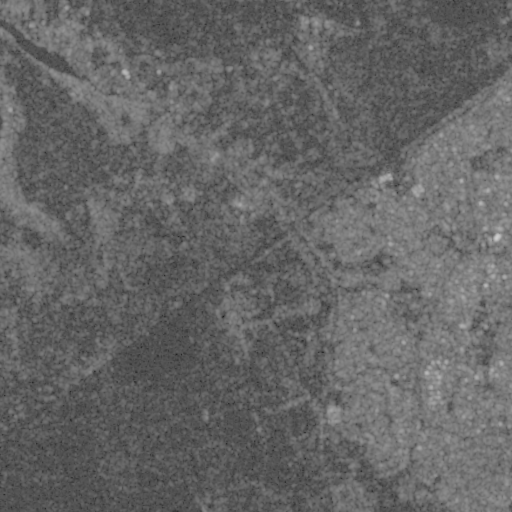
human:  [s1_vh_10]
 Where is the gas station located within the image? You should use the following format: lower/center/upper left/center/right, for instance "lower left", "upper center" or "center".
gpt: The gas station is located in the center right of the image.
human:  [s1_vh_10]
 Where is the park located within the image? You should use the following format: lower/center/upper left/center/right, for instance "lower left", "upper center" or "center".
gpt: The park is located in the lower right of the image.
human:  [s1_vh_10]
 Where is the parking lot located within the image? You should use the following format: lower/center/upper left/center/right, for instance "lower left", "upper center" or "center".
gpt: The parking lot is located in the center right of the image.
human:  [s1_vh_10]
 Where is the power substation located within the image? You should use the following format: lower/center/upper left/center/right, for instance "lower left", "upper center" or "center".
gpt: The power substation is located in the center left of the image.
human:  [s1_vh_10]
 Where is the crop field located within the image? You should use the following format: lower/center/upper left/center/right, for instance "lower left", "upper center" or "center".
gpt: There is no crop field in the image.

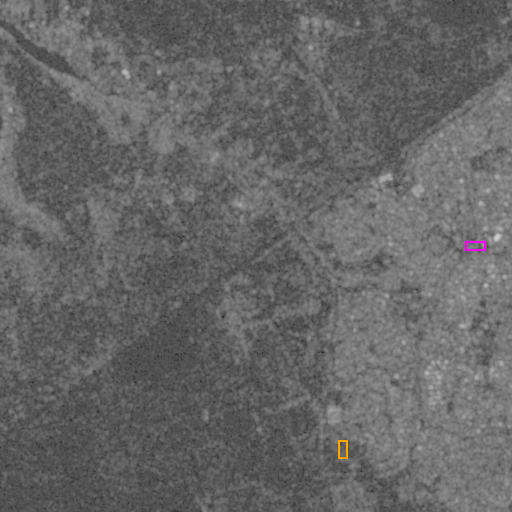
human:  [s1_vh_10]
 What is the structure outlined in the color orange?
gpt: The structure outlined in orange is a park.
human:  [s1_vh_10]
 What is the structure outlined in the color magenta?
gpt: The structure outlined in magenta is a parking lot.
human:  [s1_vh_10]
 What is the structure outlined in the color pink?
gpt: There is no pink outline.